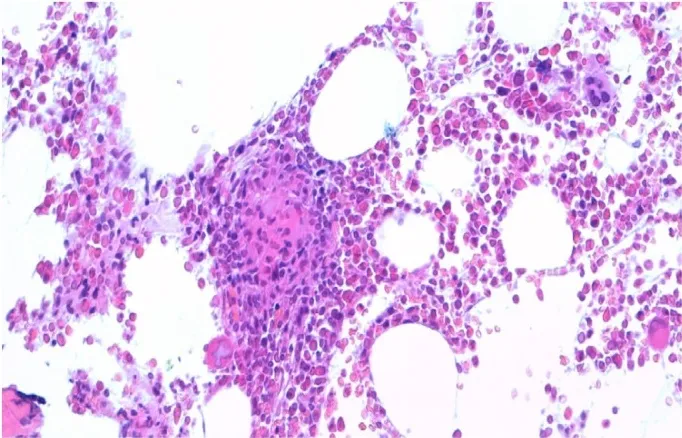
Histological examination of bone marrow biopsy showing epithelioid granuloma (100x).
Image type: pathology (h&e)